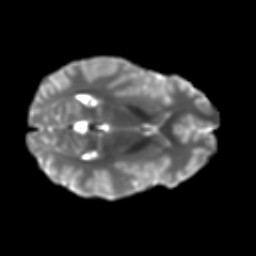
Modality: T2w
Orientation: axial
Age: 18
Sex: male
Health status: ill
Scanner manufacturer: ge
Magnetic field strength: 3 T
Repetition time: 6.752 s
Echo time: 0.079 s